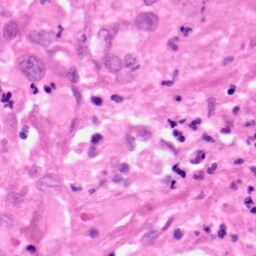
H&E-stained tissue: Pancreatic